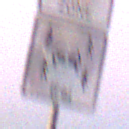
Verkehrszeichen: CarsharingfahrzeugeFrei
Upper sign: BeginnEingeschraenktesHalteverbotZone
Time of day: SunriseSunset
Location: Outdoor (Nature)
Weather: PartlyCloudy
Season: NotSpecified
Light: Natural